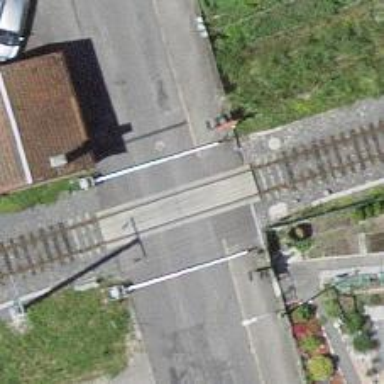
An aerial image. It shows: Level crossing along the railway.